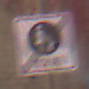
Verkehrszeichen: EndeFussgaengerzone
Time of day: MorningAfternoon
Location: Outdoor (Urban)
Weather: Clear
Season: NotSpecified
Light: Natural